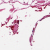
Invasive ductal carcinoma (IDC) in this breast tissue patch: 0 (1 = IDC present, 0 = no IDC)